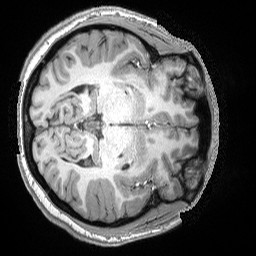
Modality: T1w
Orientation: axial
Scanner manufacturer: siemens
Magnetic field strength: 3 T
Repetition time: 2.53 s
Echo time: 0.00169 s